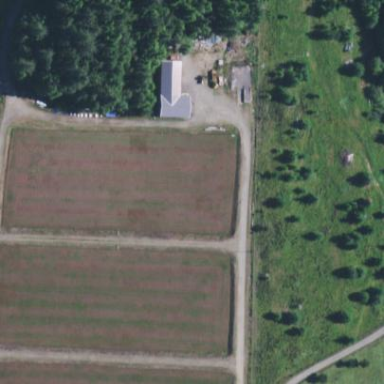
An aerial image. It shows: Farmland where cranberries are grown.